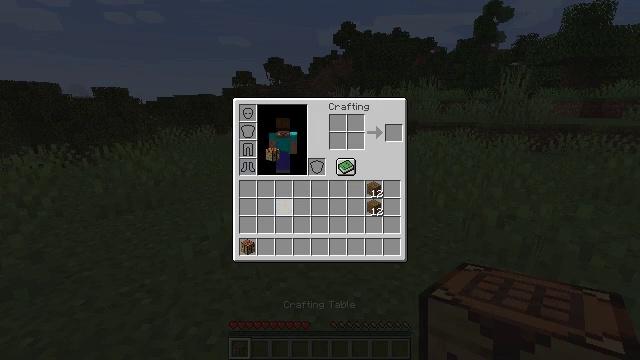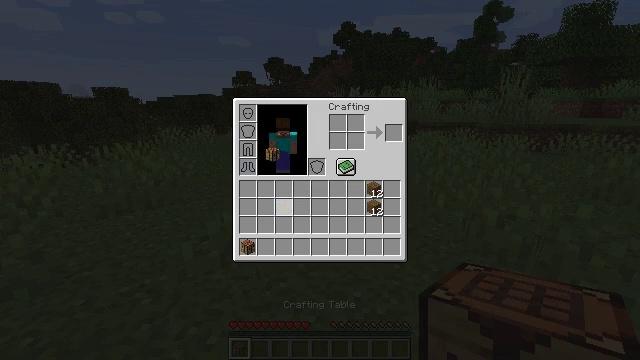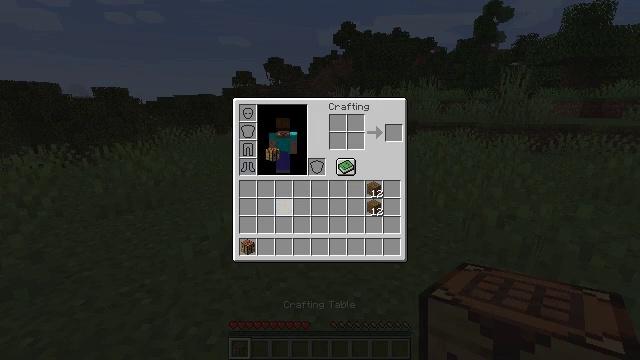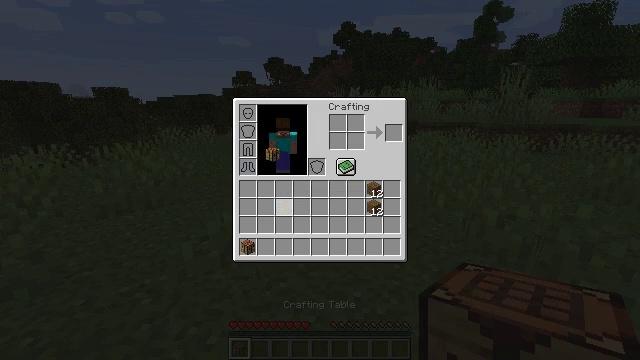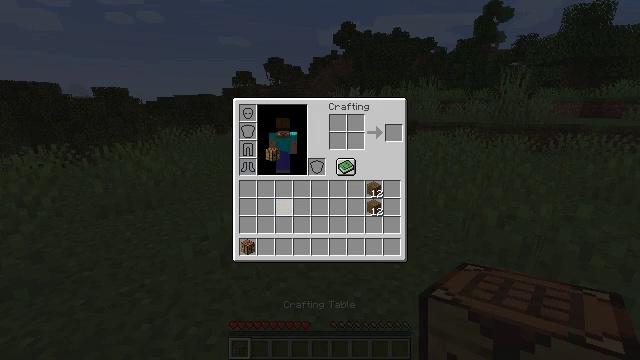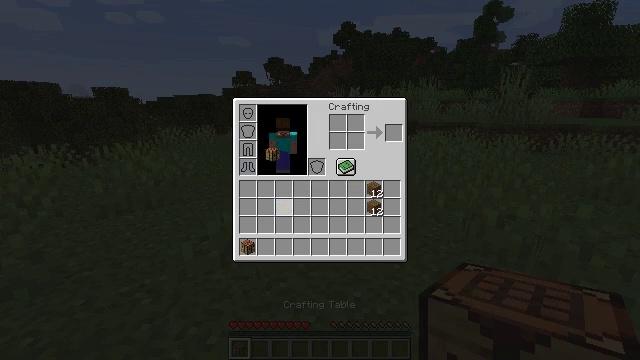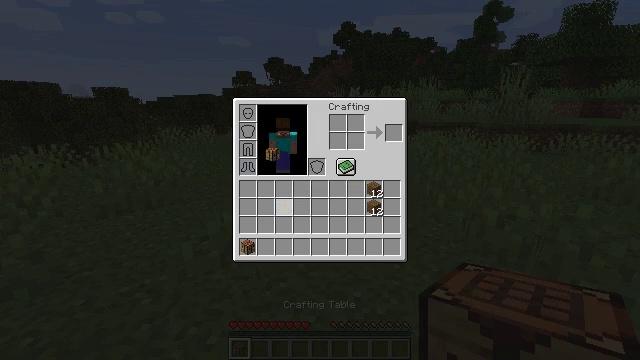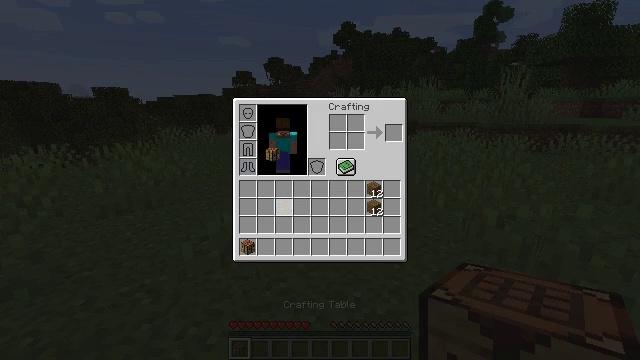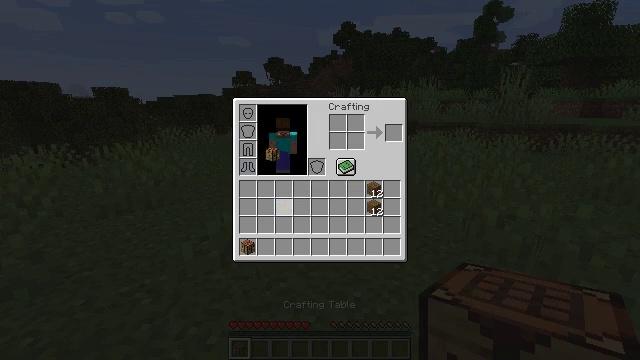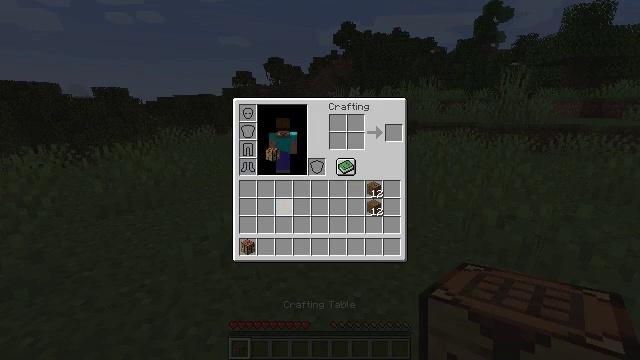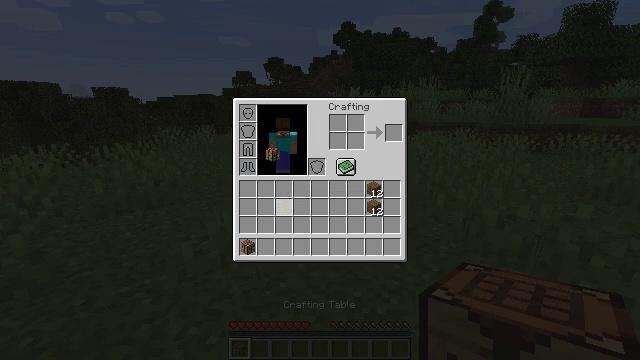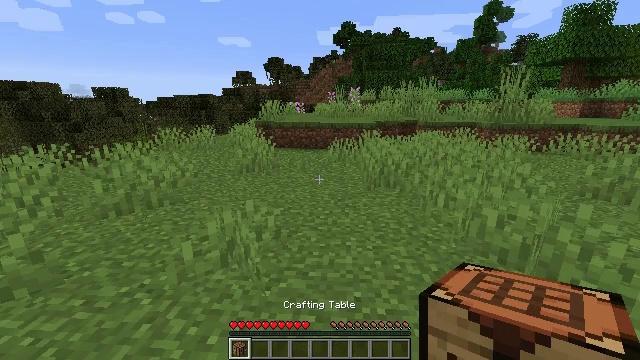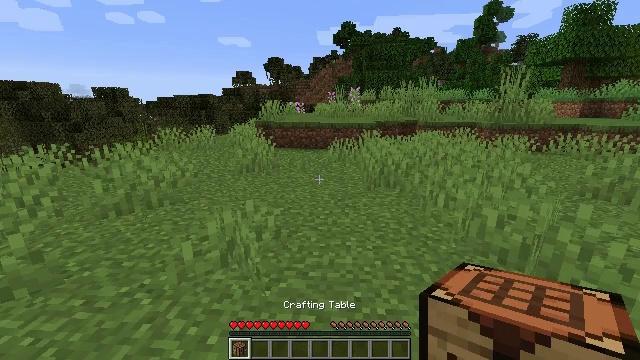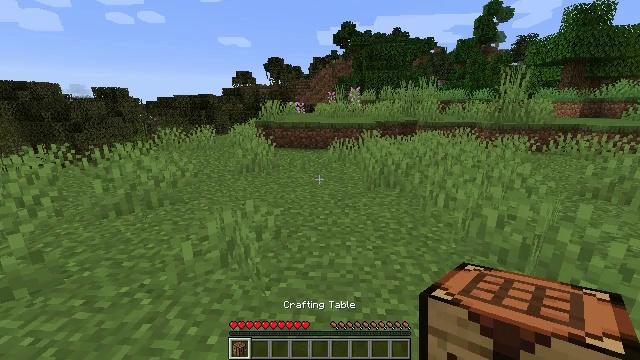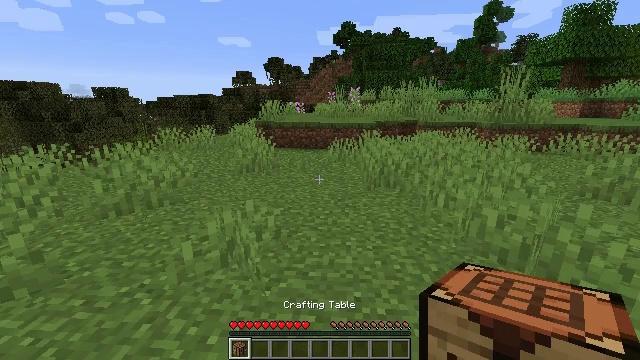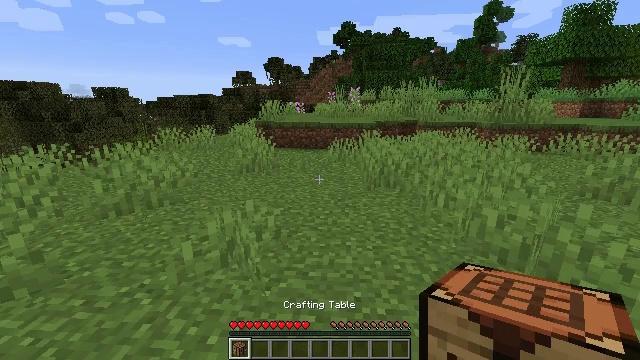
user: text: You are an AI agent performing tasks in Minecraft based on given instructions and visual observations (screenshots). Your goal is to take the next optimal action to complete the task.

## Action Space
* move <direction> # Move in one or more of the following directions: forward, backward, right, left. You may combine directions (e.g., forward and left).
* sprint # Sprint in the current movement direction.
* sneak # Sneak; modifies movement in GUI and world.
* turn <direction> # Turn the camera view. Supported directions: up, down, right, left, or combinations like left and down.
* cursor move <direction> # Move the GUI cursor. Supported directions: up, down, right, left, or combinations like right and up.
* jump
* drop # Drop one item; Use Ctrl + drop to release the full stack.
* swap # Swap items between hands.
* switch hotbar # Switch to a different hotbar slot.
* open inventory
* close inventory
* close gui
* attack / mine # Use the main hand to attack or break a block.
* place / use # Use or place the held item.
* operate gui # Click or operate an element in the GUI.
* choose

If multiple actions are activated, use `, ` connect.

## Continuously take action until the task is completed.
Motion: motion action
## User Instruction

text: Use 4 wooden planks to craft a crafting table.
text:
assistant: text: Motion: no_op
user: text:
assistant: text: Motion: no_op
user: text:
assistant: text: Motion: no_op
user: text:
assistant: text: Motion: no_op
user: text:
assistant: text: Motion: no_op
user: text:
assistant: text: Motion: no_op
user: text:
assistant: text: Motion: no_op
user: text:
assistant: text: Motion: no_op
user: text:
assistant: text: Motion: no_op
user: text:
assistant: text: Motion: no_op
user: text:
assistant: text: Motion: open inventory
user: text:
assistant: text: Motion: open inventory
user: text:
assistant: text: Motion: open inventory
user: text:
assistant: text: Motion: open inventory
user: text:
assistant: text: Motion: no_op
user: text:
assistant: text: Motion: turn right and down
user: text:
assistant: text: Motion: turn right and down
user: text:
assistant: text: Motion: turn right and down
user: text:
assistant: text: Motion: use / place
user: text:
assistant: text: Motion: use / place
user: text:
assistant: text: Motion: use / place
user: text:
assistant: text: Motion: use / place
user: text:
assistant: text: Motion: no_op
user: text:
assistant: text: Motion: no_op
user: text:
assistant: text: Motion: no_op
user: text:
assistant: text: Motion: no_op
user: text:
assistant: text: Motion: no_op
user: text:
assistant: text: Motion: no_op
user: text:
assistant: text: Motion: turn left and up
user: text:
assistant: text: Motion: turn left and up